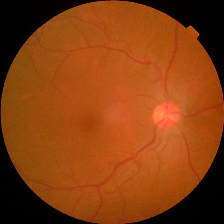
Diabetic retinopathy grade: No DR